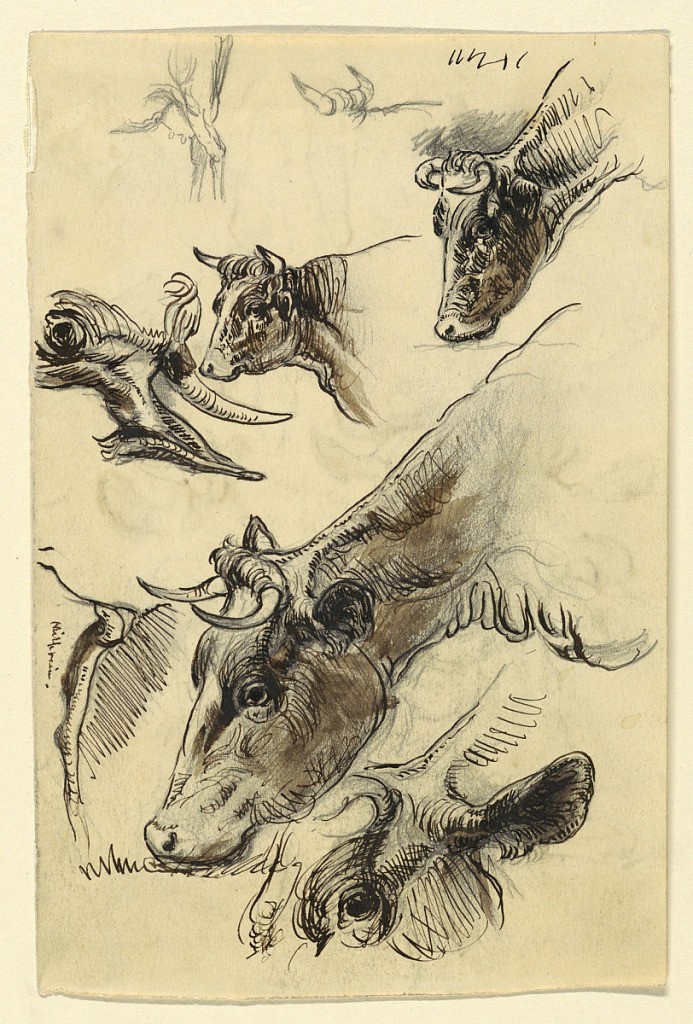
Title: Sketches of Cattle, Irvington
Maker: Samuel Colman, American, 1832–1920
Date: September 1876
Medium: Pen and black ink, brush and bistre wash, graphite on paper
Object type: Drawing
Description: At right, the heads and necks of two grazing cows. Lower center, detail of the left eye and ear of a grazing cow. Upper left, two sketches, in graphite, of the back part of a cow with the udder, and the horns of a cow shown from the back. Center left, an eye and forehead of a cow, oriented differently. Upper center, the head and neck, probably of a steer. Lower left, detail with caption. Verso: Back views and details of cows. One sketch of the upper part of a hind leg. Six numbered designs in the center and in the lower left showing heads and parts of them, from the back. Place and date inscribed in ink above the center of the left edge.